Interaction volume radius: 10 \u00c5
Interaction volume height: 10 \u00c5
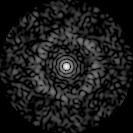
Disorder parameter: 0.8249